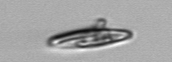
Label: pennate